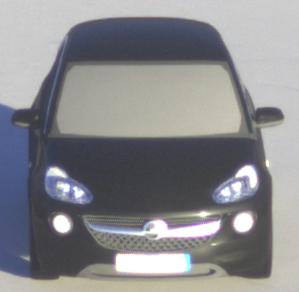
Make: Opel
Model: ADAM 1.2
Detailed model: ADAM
Model produced from: 2013/01
Model produced until: 2014/11
Doors: 3
Color: black
Road condition: dry road
Daytime: sunrise or sunset
Contrast: low contrast